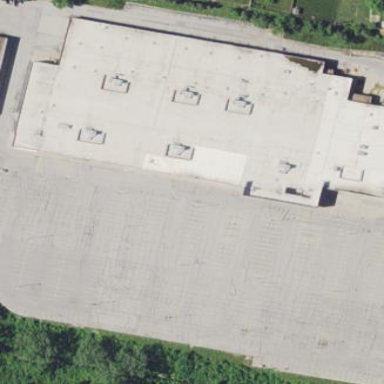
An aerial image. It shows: Retail building that serves as mall.